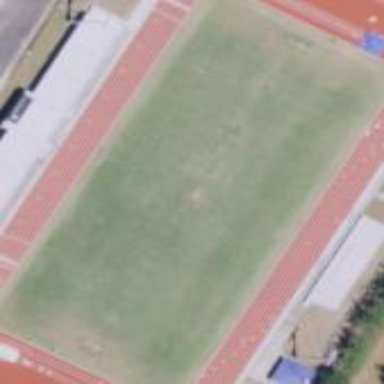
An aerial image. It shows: American football pitch on the ground.